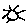
Label: sun